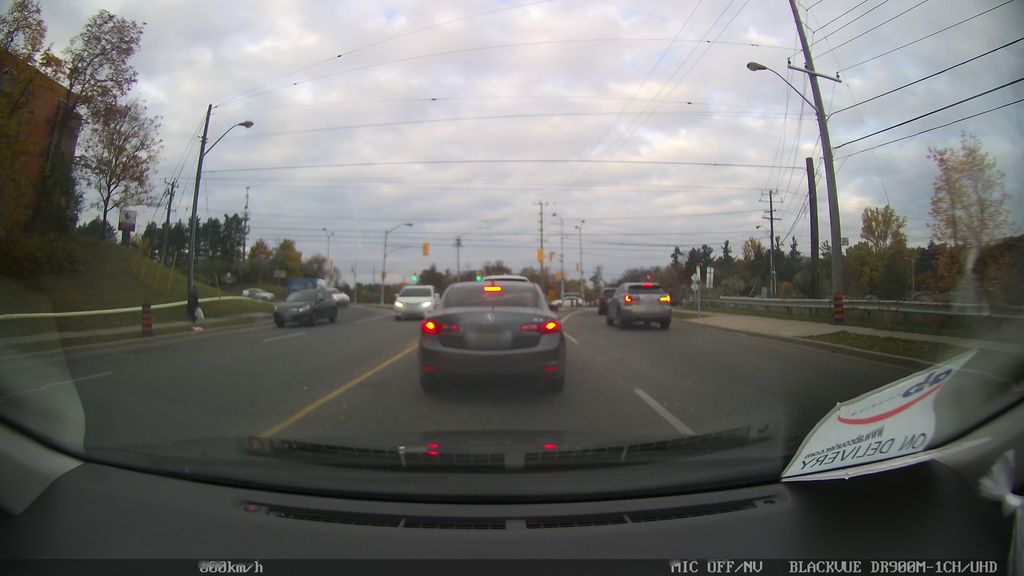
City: toronto